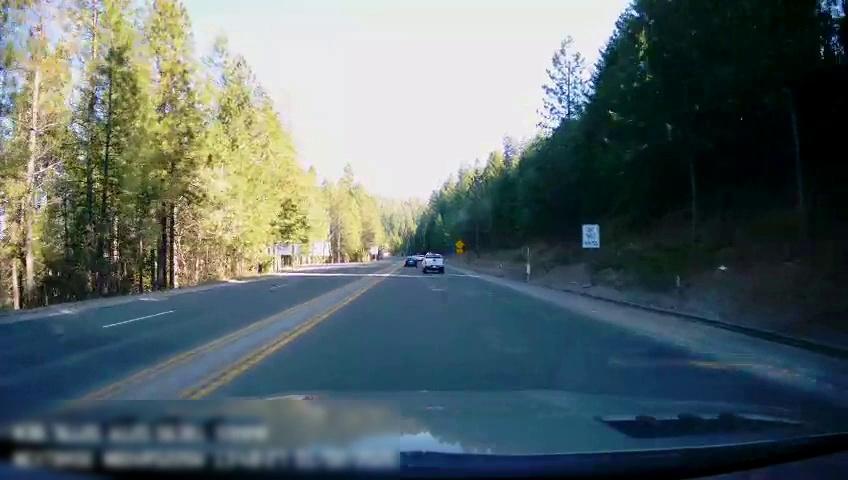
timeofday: Day
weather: Sunny
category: Drivable Space
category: Vehicles | Car
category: Vehicles | Truck
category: Lanes | Alternate Lane
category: Lanes | Current Lane
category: Lanes | Current Lane
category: Lanes | Opposite Lane
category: Lanes | Opposite Lane
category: Lanes | Opposite Lane
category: Traffic | Signs